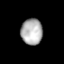
Tissue: lung
Cell type: Endothelial cells
Senescence score: 0.5996
Nuclear area (px): 554
Mean DAPI intensity: 174.39